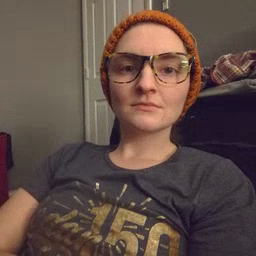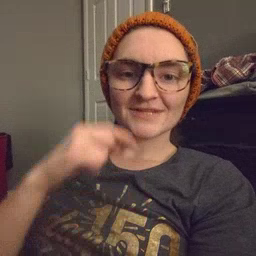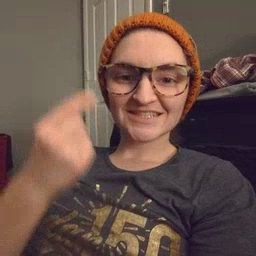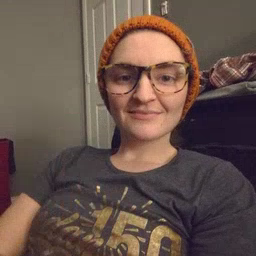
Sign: smile